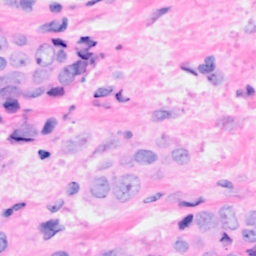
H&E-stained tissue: Breast